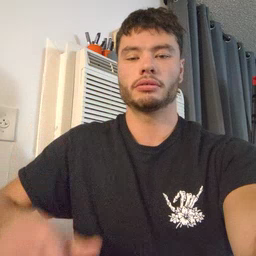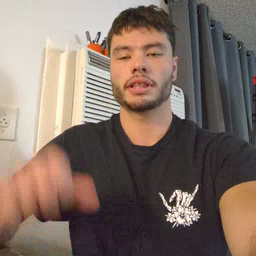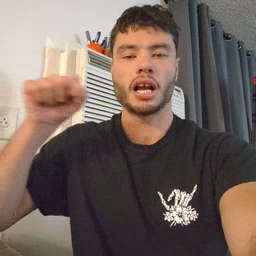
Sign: carrot